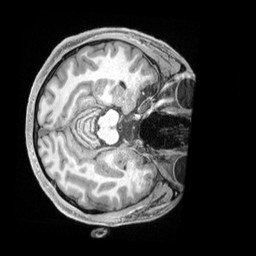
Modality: T1w
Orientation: axial
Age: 21
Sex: male
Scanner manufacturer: siemens
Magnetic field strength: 3 T
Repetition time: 2.4 s
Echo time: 0.00226 s